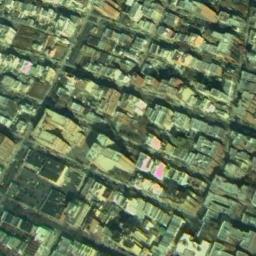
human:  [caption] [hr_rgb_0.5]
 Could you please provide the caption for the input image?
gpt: A busy commercial area has lots of buildings of different heights and some roads go through the commercial area .

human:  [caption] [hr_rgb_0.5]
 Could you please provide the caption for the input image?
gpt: The commercial area is consist of many buildings .

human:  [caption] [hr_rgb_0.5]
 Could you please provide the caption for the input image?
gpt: The buildings are well spaced .

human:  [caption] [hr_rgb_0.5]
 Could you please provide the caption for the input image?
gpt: There are many dense tall buildings and several roads and many trees in a business district .

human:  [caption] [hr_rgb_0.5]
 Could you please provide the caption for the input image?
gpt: There are many buildings on a commercial area .